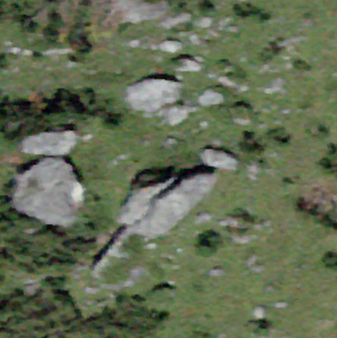
Label: bouldering_area